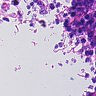
Metastatic tissue present: no